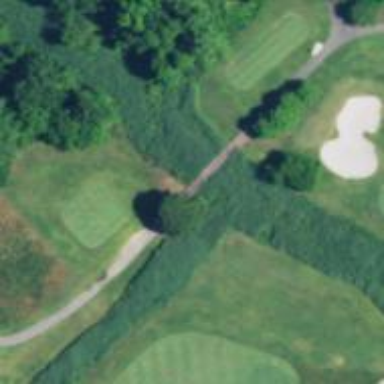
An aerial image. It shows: Service road with bridge used as golf cart path.